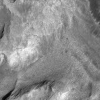
Atmospheric dust classification: not_dusty